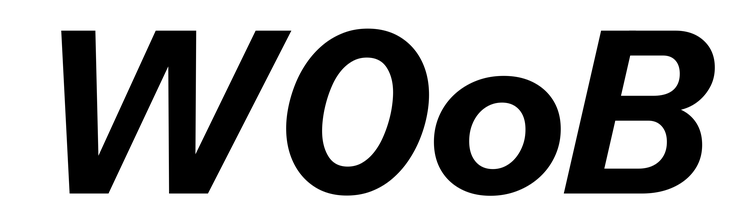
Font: InstrumentSans-Italic_Bold_Italic